Question: I am discovering Entity Framework, I have a winforms project and a database running on SQLserver which has 2 Tables: 'Student' and 'Standard'.
First I created a ADO.NET Entity Data Model from the database with the wizard help thing. Then I have a DataGridView control which has a bindingsource as DataSource.
The DataGridView is correctly populated with the fields from 'Student' table BUT what i'd like to do is add a column to the same DataGridView but with data coming from the 'Standard' table. Take a look at the picture :
I'm stuck here i don't know how to do this.
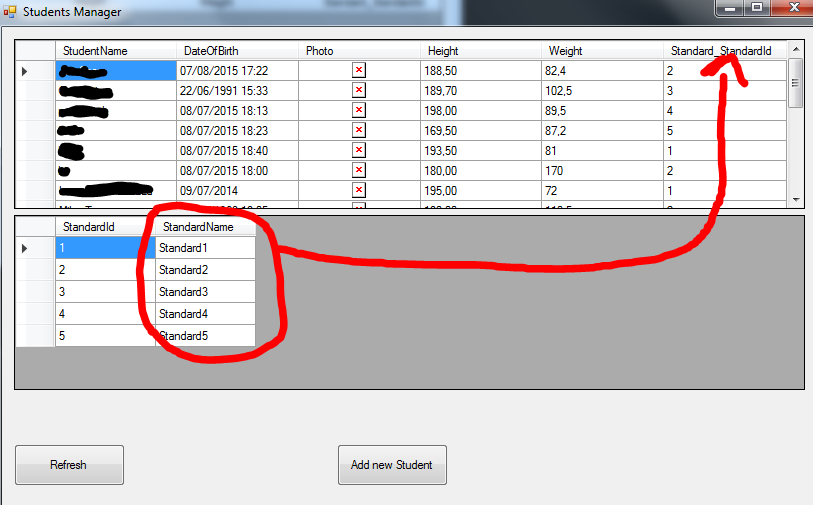
Answer: You should be able to do something like this:
'''
public class DataBindingProjection
{
public string StudentName { get; set; }
public date DateOfBirth { get; set; }
public string Height { get; set; }
public string Weight { get; set; }
... etc.
public string StandardName { get; set;
}
'''
In your Load() or OnClick():
'''
var query = context.Students
.Include(s => s.Standard)
.Select(s => new DataBindingProjection
{
StudentName = s.StudentName,
DateOfBirth = s.DateOfBirth,
Height = s.Height,
Weight = s.Weight,
...
StandardName = s.Standard.StandardName
};
dataGridView1.DataSource = query.ToList();
dataGridView1.Columns[1].DataPropertyName = "StudentName";
dataGridView1.Columns[2].DataPropertyName = "DateOfBirth";
dataGridView1.Columns[3].DataPropertyName = "Height";
dataGridView1.Columns[4].DataPropertyName = "Weight";
dataGridView1.Columns[5].DataPropertyName = "StandardName";
'''
Or you can manually add these into the designer.